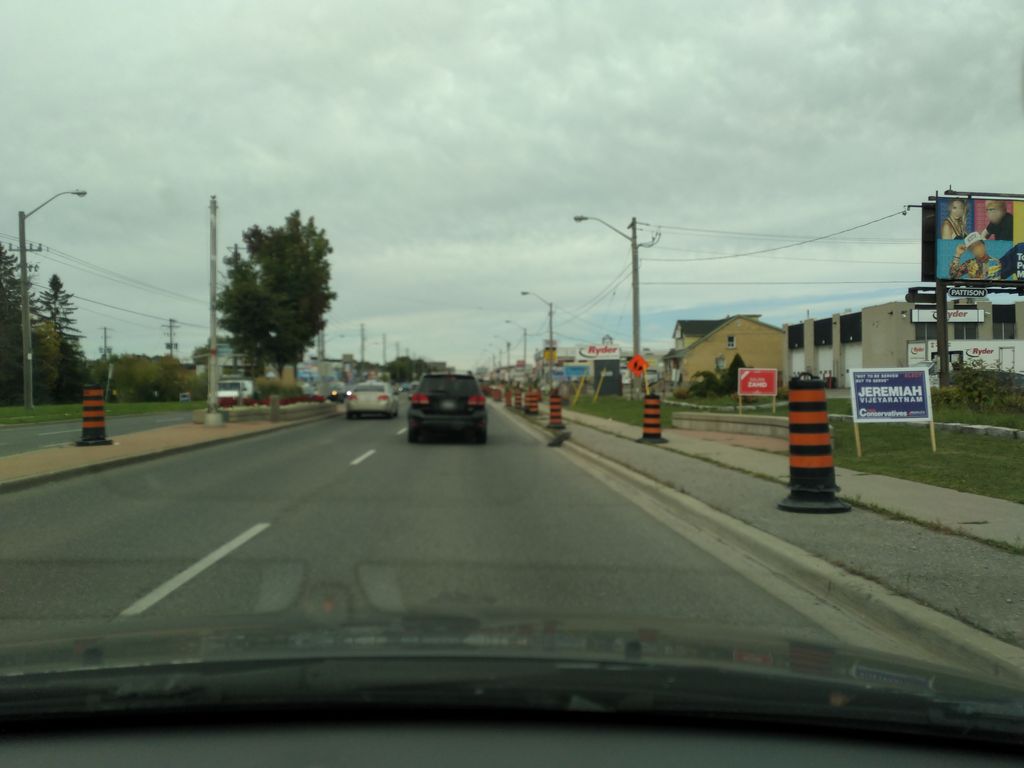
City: toronto